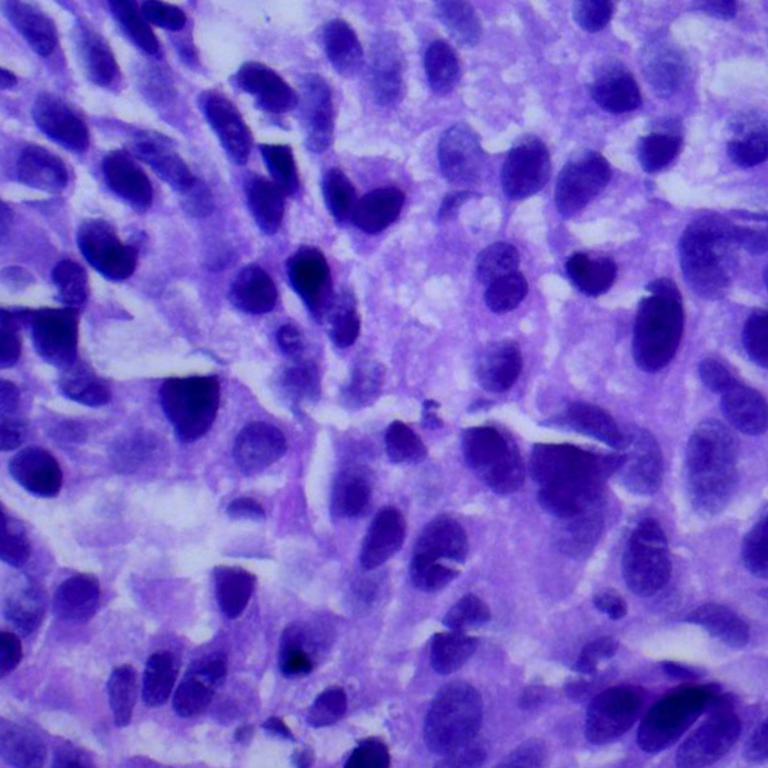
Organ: lung
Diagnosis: squamous carcinomas